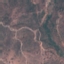
Land use / land cover: HerbaceousVegetation